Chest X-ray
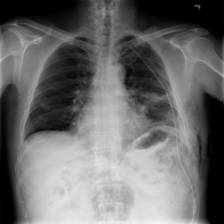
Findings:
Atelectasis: positive
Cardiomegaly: negative
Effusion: negative
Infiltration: negative
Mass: negative
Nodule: negative
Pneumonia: negative
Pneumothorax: negative
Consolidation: negative
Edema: negative
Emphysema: positive
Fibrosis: negative
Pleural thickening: negative
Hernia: negative